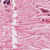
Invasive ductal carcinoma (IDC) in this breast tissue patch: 0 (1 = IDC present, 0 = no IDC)